Field crop: maize
Growth stage: 2
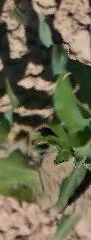
Species: maize